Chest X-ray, PA view. Patient: 34 years old, sex M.
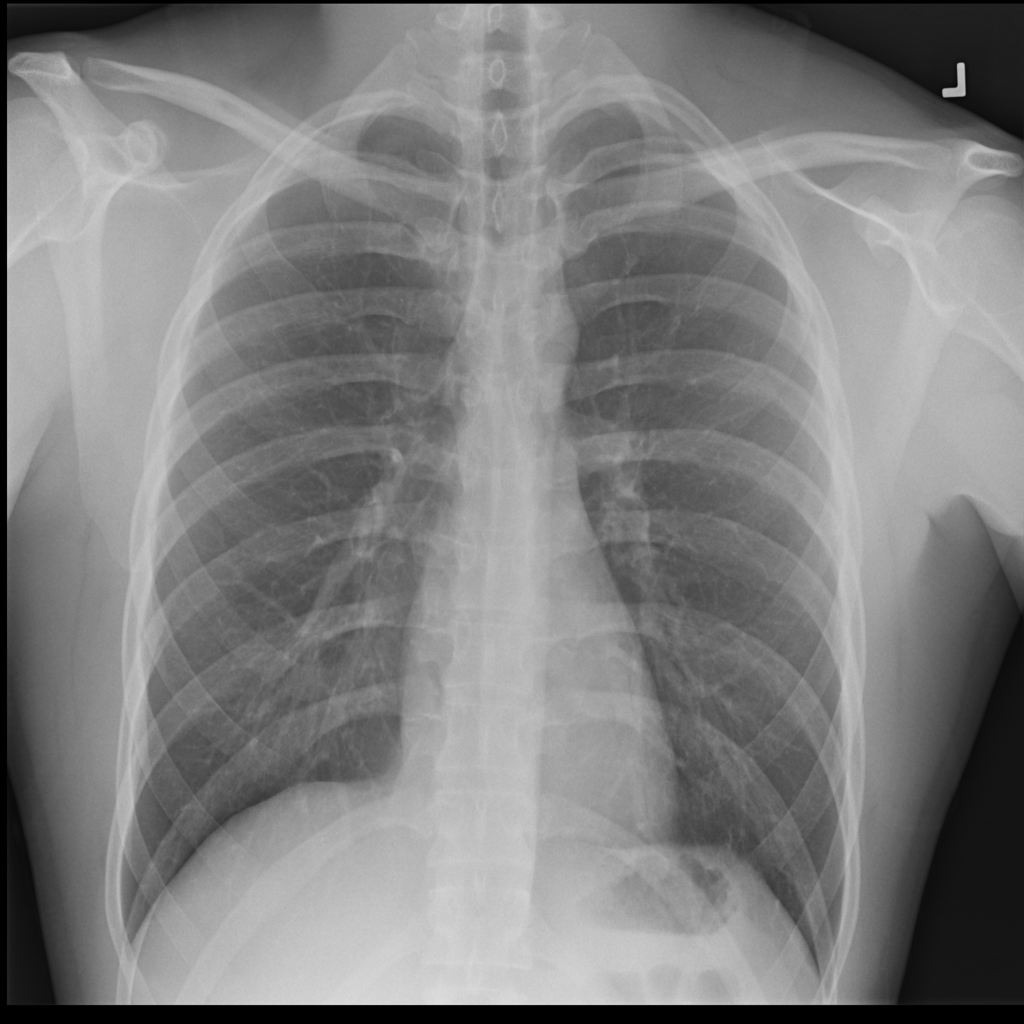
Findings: No Finding